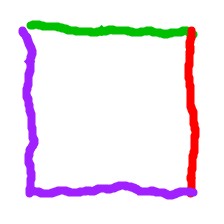
Shape: square